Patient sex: M
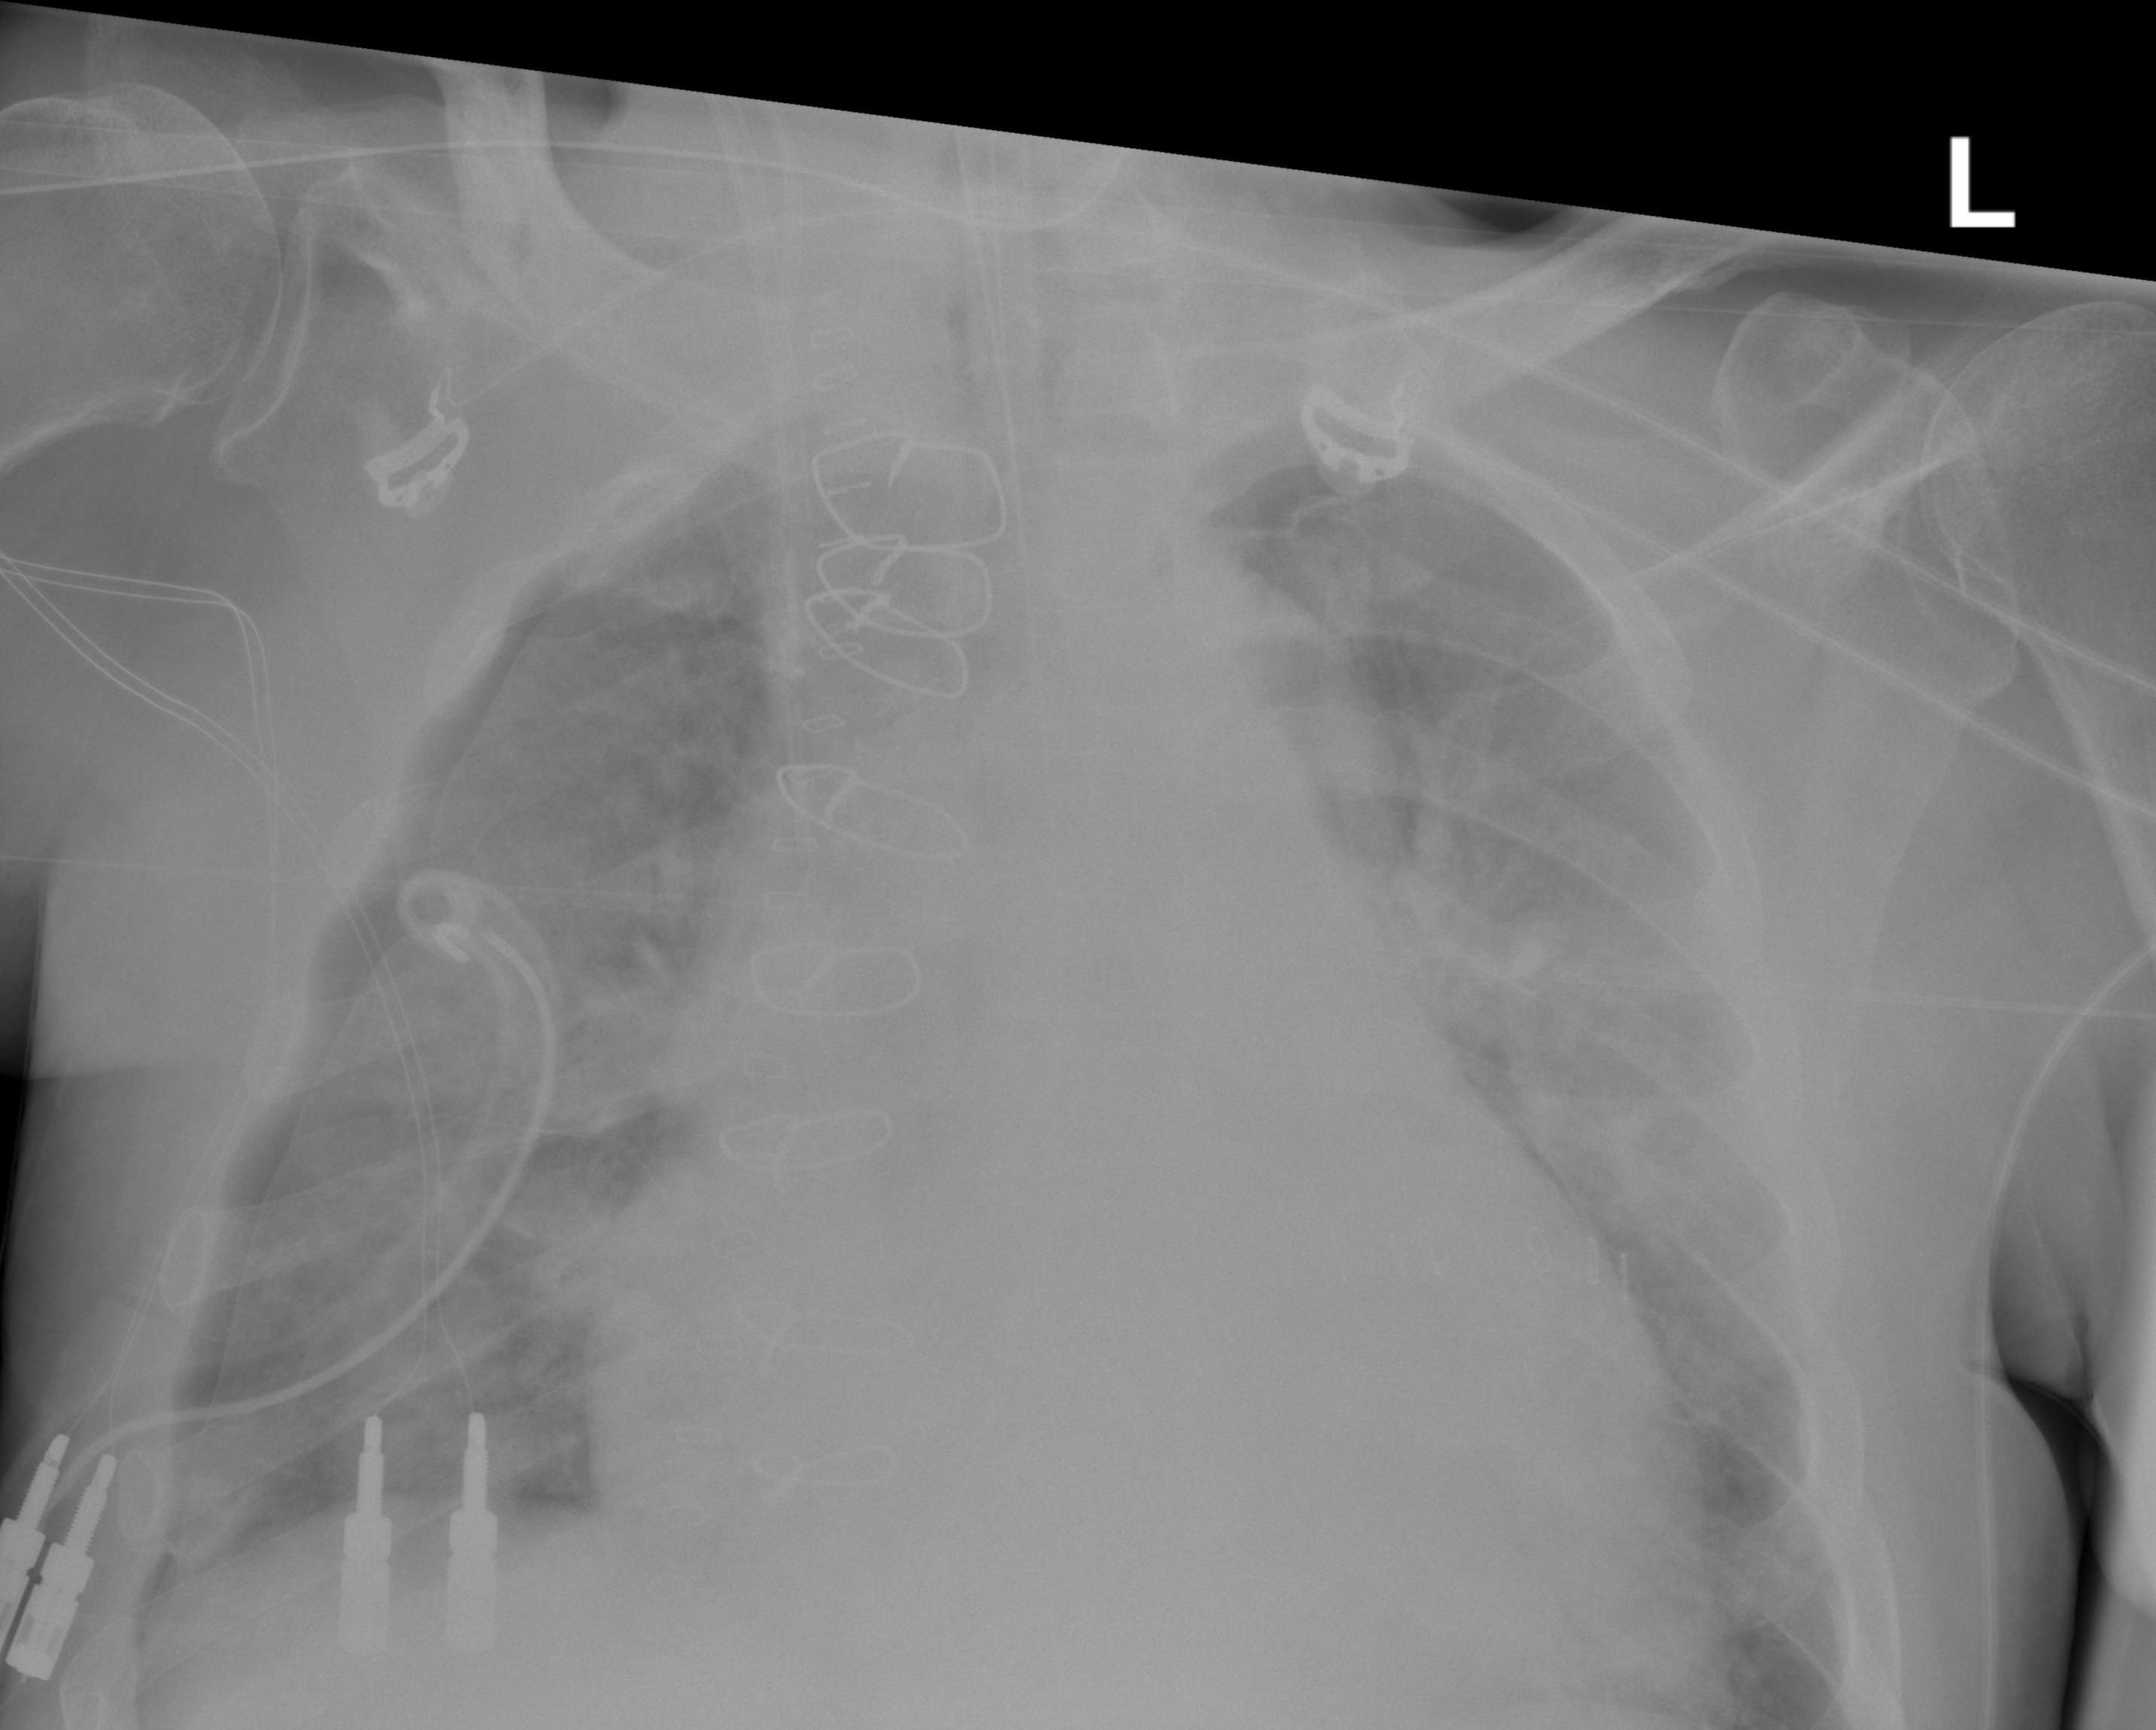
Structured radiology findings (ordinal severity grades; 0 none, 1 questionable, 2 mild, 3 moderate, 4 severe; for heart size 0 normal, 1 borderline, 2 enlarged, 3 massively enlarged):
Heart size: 3
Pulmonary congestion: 2
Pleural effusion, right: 2
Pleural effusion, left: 0
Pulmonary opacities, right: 2
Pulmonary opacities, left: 2
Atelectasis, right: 2
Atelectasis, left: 2